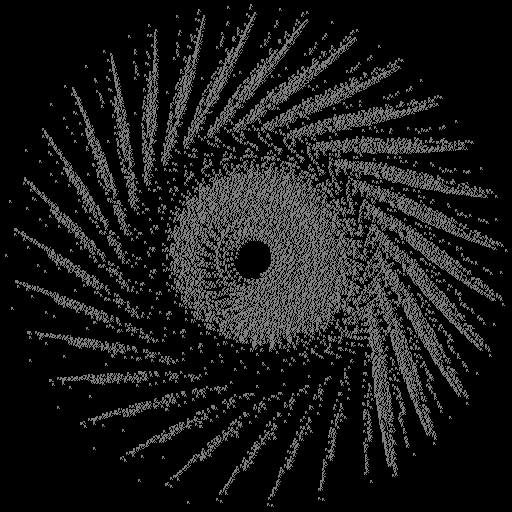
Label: fleabane